Question: I am working with a universal app and am using storyboards. The basic idea of the app is there is a text view inside of a navigation controller. After the user edits the text view, they have the option to save the data. This text view data is saved in an array. To view the list of saved text views there is a button in the navigation bar, which when pressed segues to a table view. The problem I am having is on the iPad version, this table view appears as a popover and doesn't inherit the navigation bar, which shows the edit button allowing for the cells to be reordered. I am at a loss for finding a solution to show the re-order controls for this table view when in a popover. This works fine of the iPhone version since the table view segue is a push.

Here is the segue code for the popover:
'''
- (void)prepareForSegue:(UIStoryboardSegue *)segue sender:(id)sender
{
if ([segue.identifier isEqualToString:@"Show Digital Tape Archive"]) {
if ([segue isKindOfClass:[UIStoryboardPopoverSegue class]]) {
UIStoryboardPopoverSegue *popoverSegue = (UIStoryboardPopoverSegue *)segue;
[self.popoverController dismissPopoverAnimated:YES];
self.popoverController = popoverSegue.popoverController;
} .....
'''
Any help or suggestions appreciated.
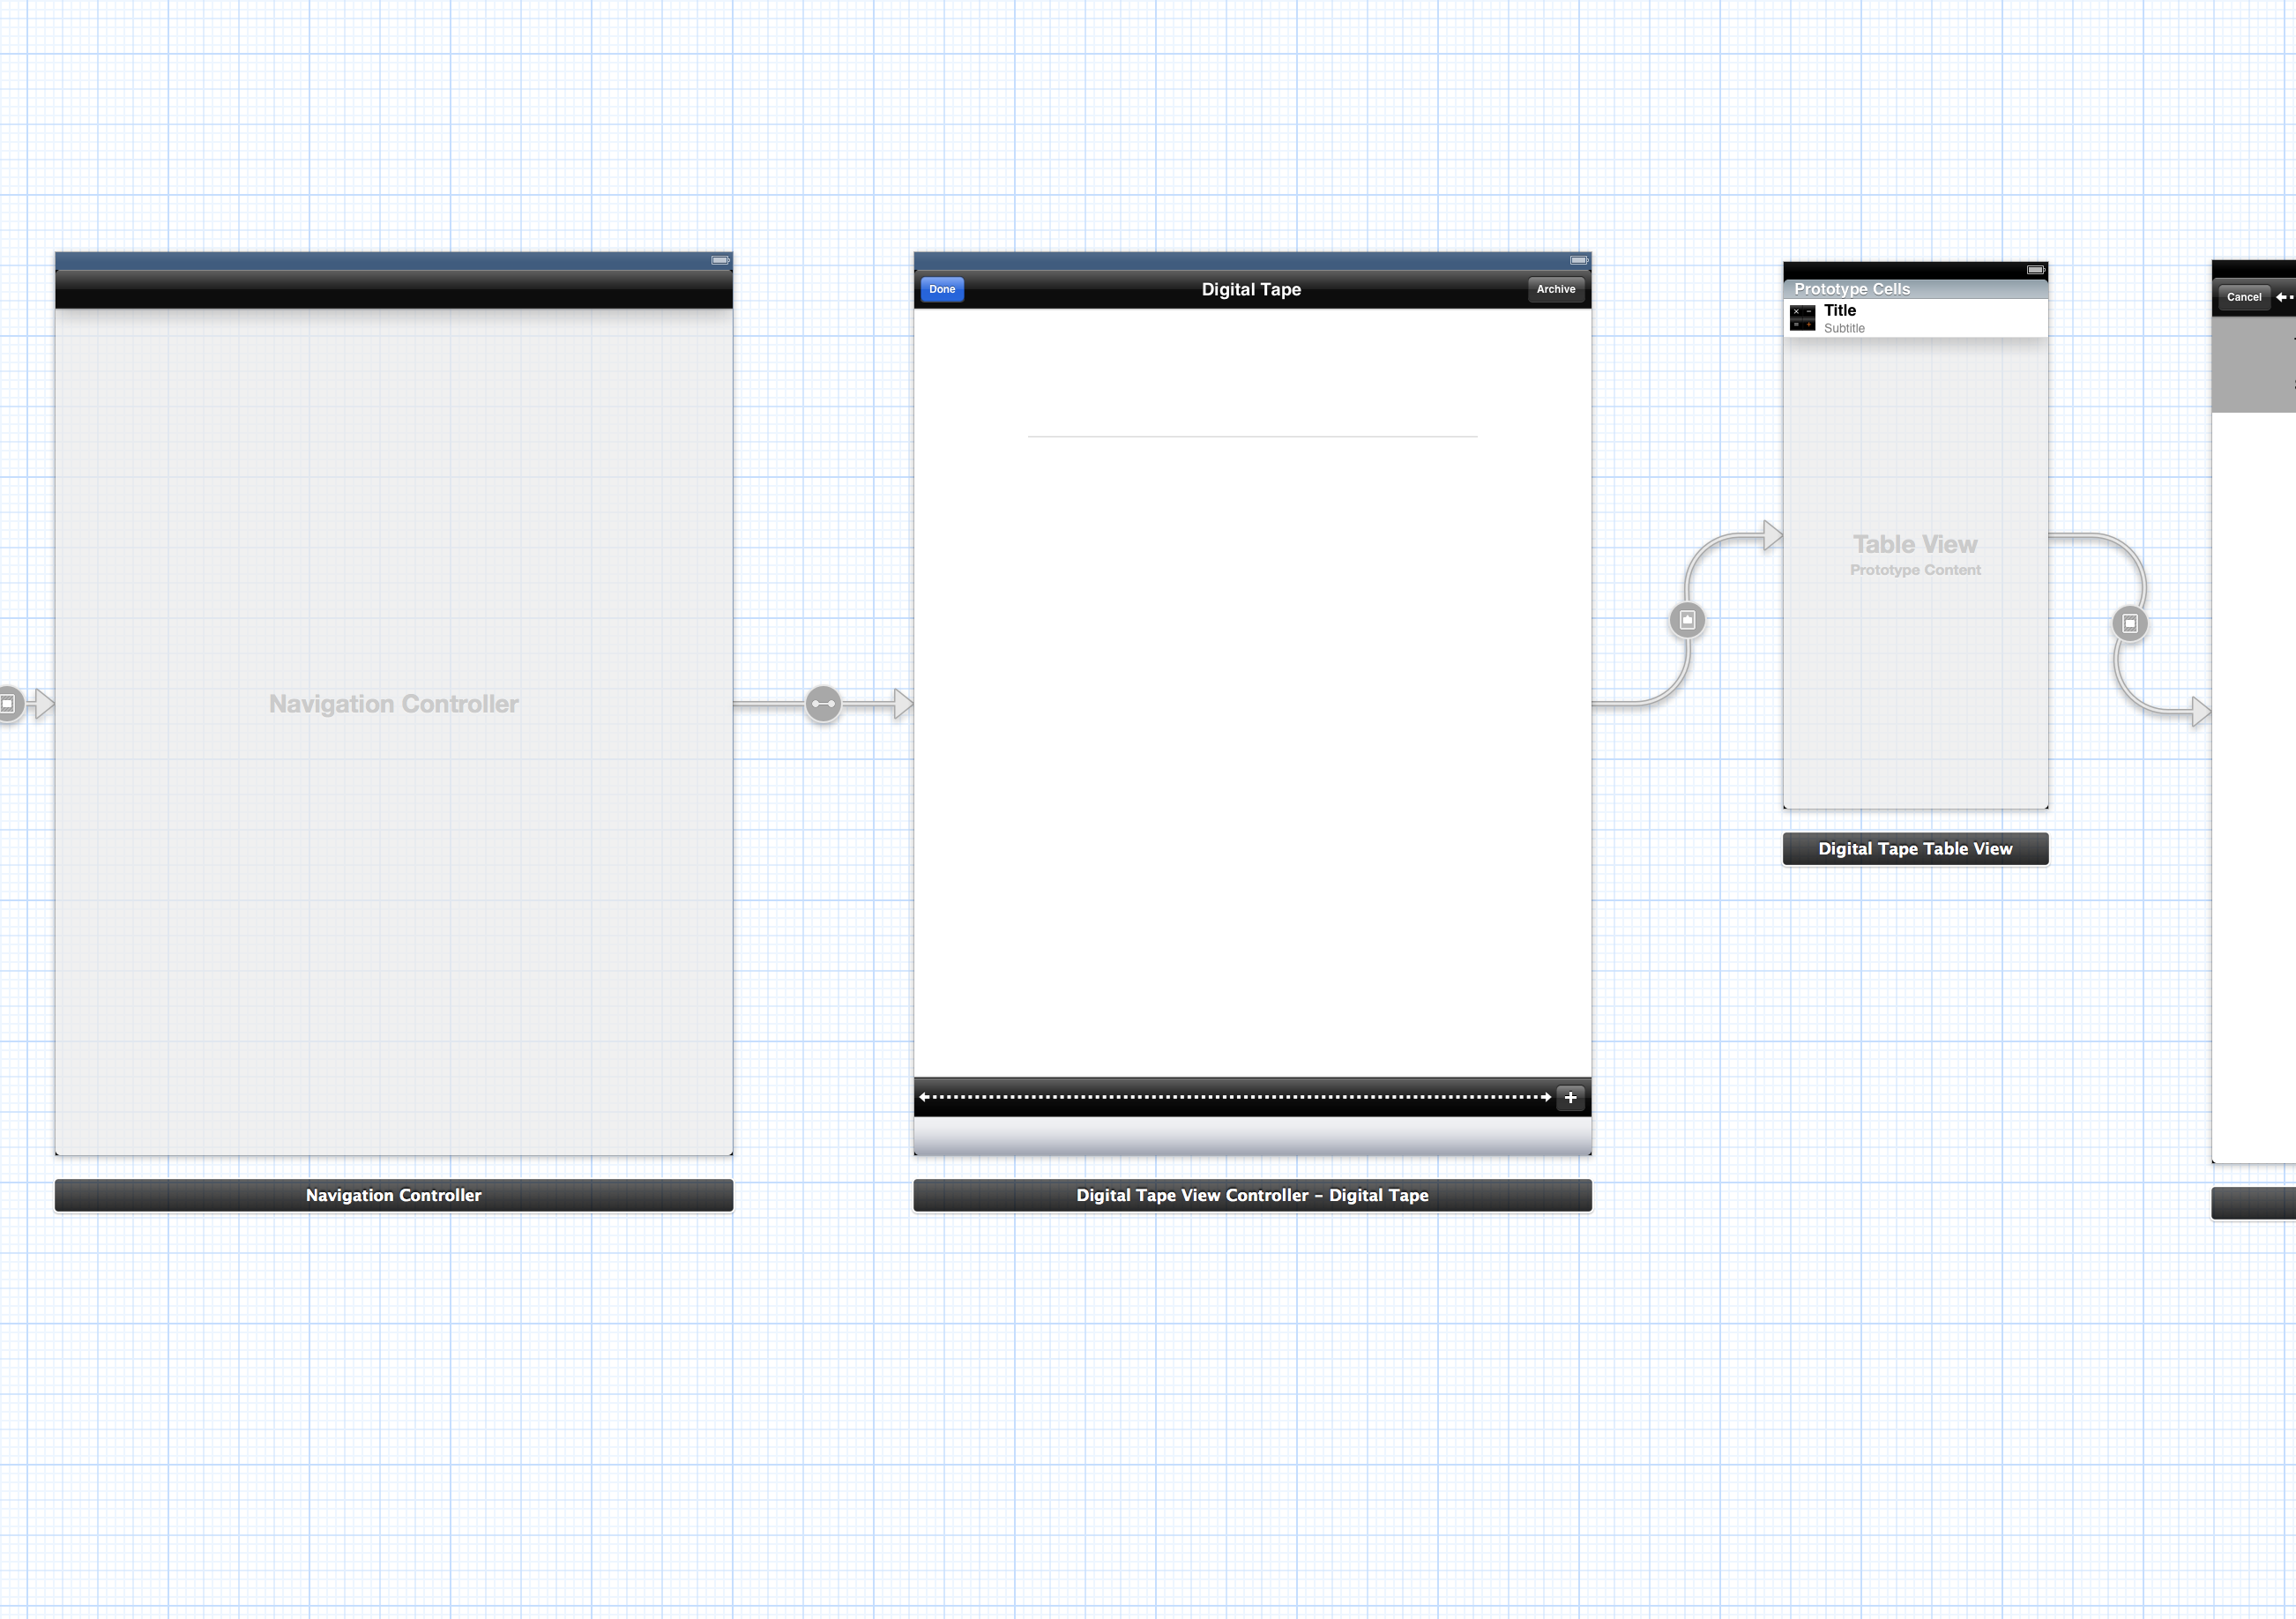
Answer: After researching and a lot of trial and error, the solution I came up with is creating this popover as a UIViewController instead of a UITableViewController. I then added a toolbar and a tableView. When I originally created this viewController, it was a UITableViewController and I wasn't able to add a toolbar.
There appears to be a way to add a toolbar on a UITableViewController but wasn't able to do it.